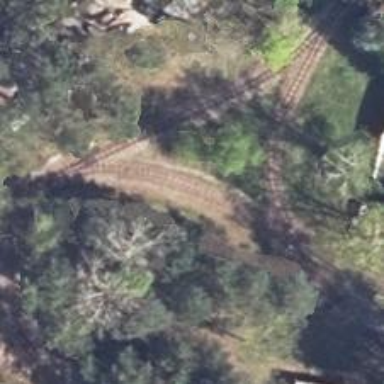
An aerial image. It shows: Preserved narrow-gauge railway.